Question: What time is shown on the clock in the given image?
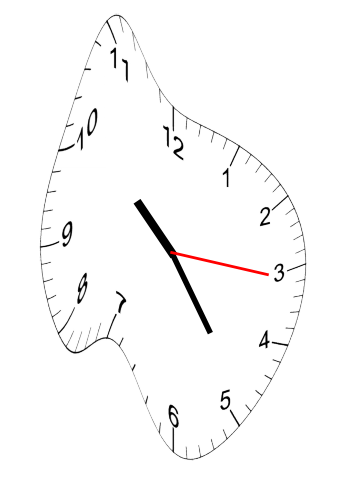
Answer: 10:24:16